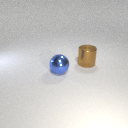
large brown metal cylinder to the right of large blue metal sphere